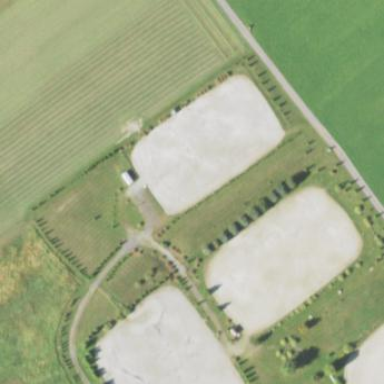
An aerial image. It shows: Equestrian pitch for leisure land sports.